Current action and preconditions to check: trajectory_clear

Your task: For each precondition in the list above, predict whether it will hold at this action.

Consider the current scene as observed from the mobile robot's camera, and analyze the predicted future states of all dynamic agents (e.g., people, animals, vehicles, or any moving entities) within the NEXT SECOND.

IMPORTANT: Only answer "very likely" if you are absolutely certain—based on strong, clear evidence—that a dynamic agent will violate the precondition in the predicted future state. Do NOT answer "very likely" for unlikely, ambiguous, or low-probability risks.

Ask yourself for each precondition: Is there a high probability, with clear and convincing evidence, that the predicted future states of any dynamic agent will interfere with the predicted future state of the currently executing action within the NEXT SECOND, causing that precondition to fail?

Assess the risk level based on these predictions. Use "likely" or "very likely" if motions create a clear risk of interference.

Use "neutral" or "improbable" if agents are nearby but their predicted paths are clearly diverging or non-conflicting.

Failure Risk Categories: "very improbable", "improbable", "neutral", "likely", "very likely"

Answer Format: Output ONLY the probability_of_failure value from these categories: "very improbable", "improbable", "neutral", "likely", "very likely"

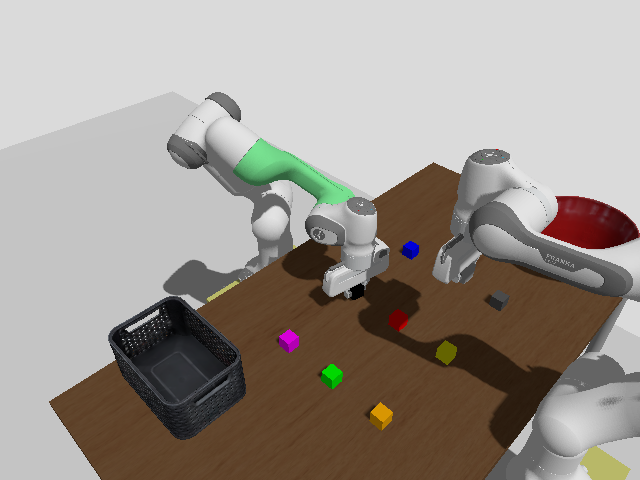

Answer: very improbable